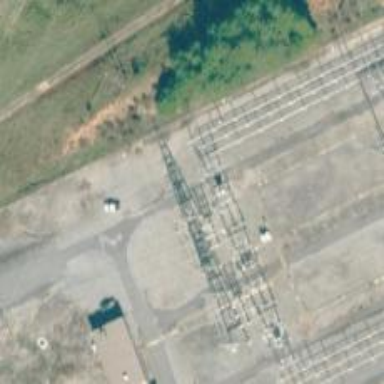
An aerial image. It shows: Switch used for power control.